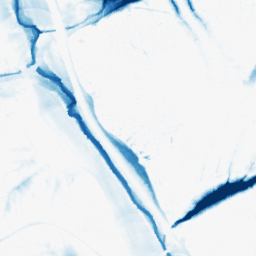
Category: morphological
Decomposition family: morphological_ellipse
Decomposition parameters: operation: closing
width: 30
height: 50
Upsampling method: cubic_catmull_rom
Upsampling parameters: scale: 2
Upsampling scale: 2